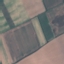
Land use / land cover: AnnualCrop